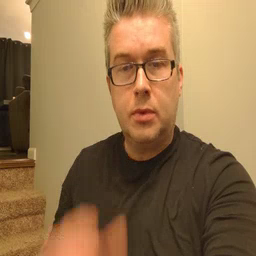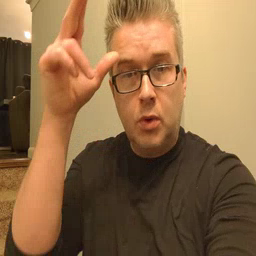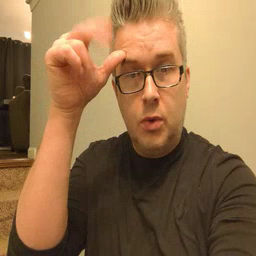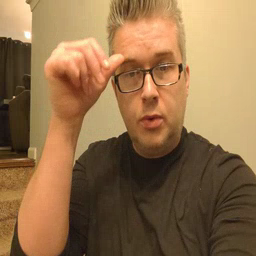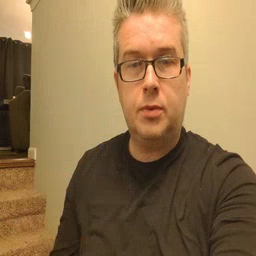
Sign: horse